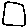
Label: square